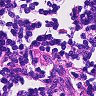
Metastatic tissue present: no